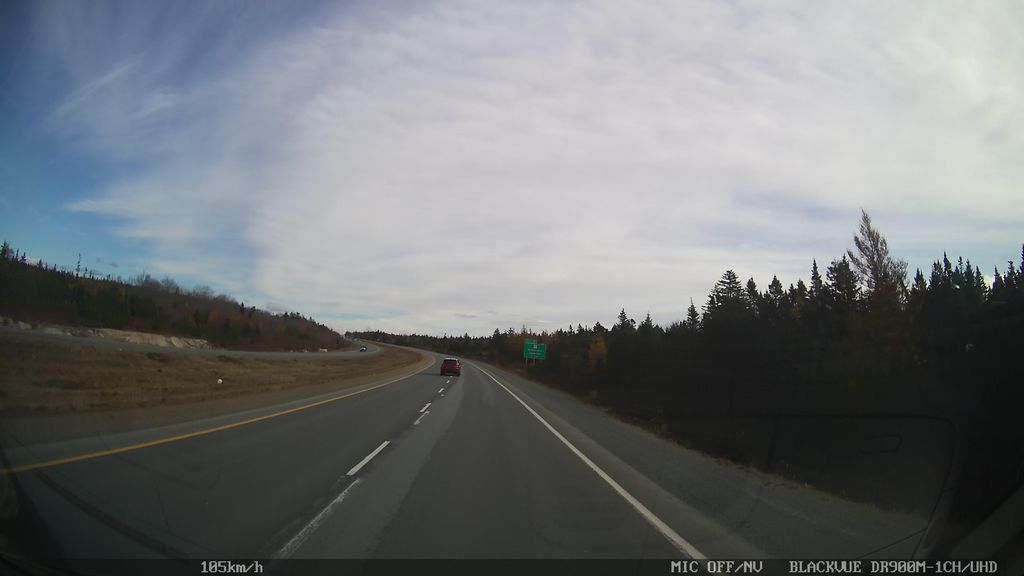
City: halifax